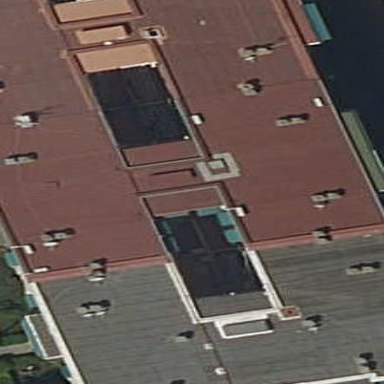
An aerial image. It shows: Building.